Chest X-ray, PA view. Patient: 50 years old, sex M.
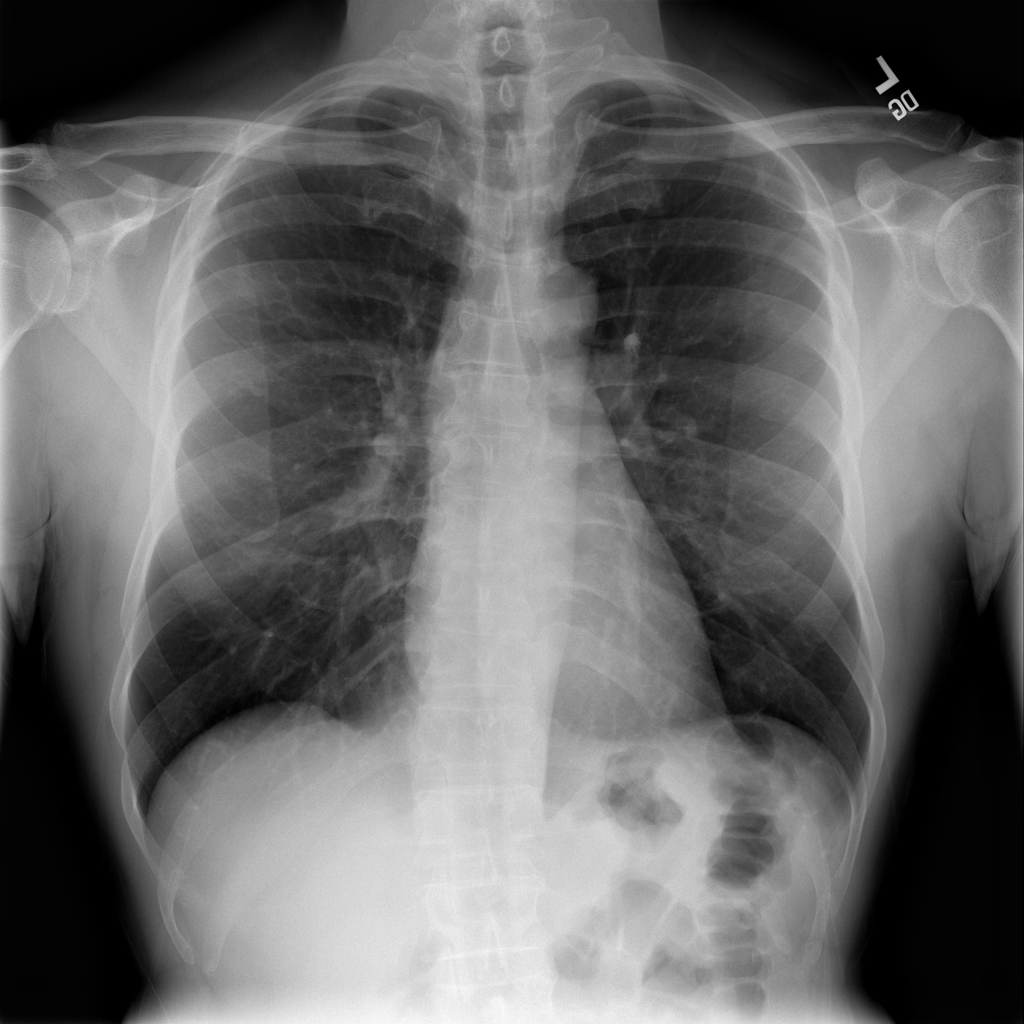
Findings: No Finding